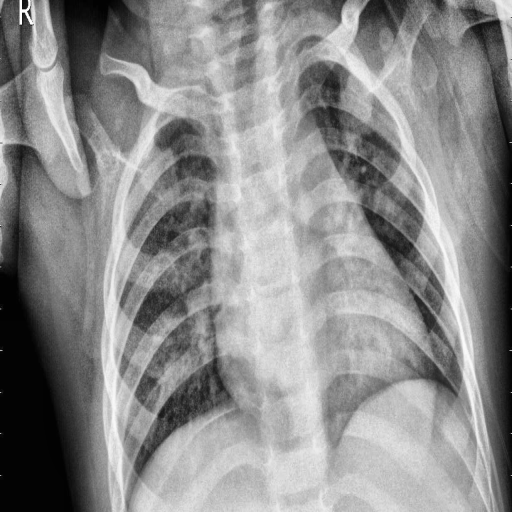
Finding: PNEUMONIA